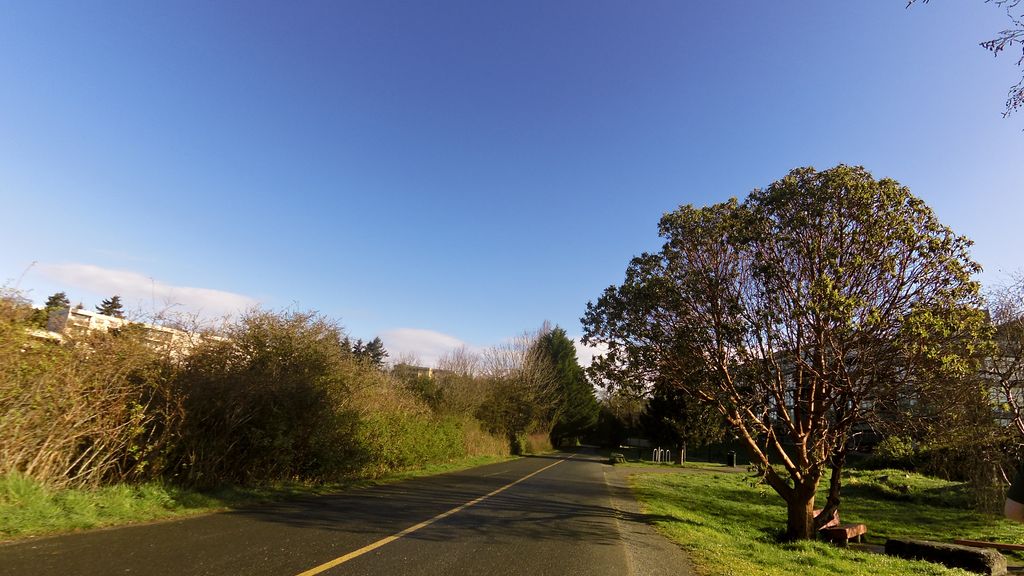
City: victoria